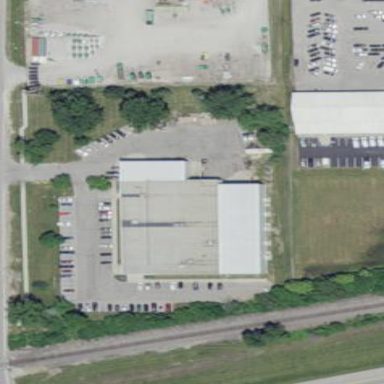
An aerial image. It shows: Building.